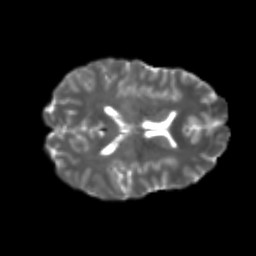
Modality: T2w
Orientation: axial
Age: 24
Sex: female
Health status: healthy
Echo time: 0.074 s